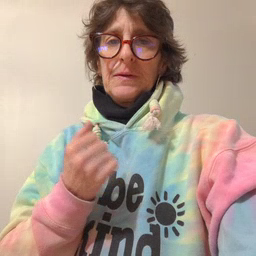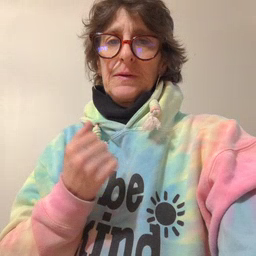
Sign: cute